Question: I want a custom 'InfoWindowAdapter' to be shown on the 'Marker'.
I have already made a custom 'InfoWindowAdapter' and implemented it but the problem is that by default it is shown above the 'Marker' and I want it to be shown on the left side.
I went through some previous related question but didn't get a best answer.
Here is an image of what i want.
Thanks.
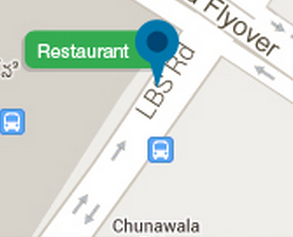
Answer: Starting from September update (v12 or 3.2.65) of the Google Maps Android API v2 <URL> too.
Unfortunatelly this addition doesn't solve your problem yet. Added <URL> for that.